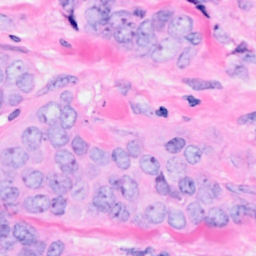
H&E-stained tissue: Breast